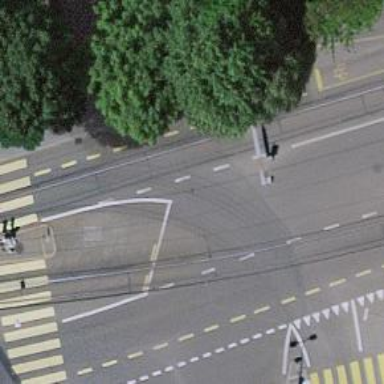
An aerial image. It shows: Tram level crossing on railway.